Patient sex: F
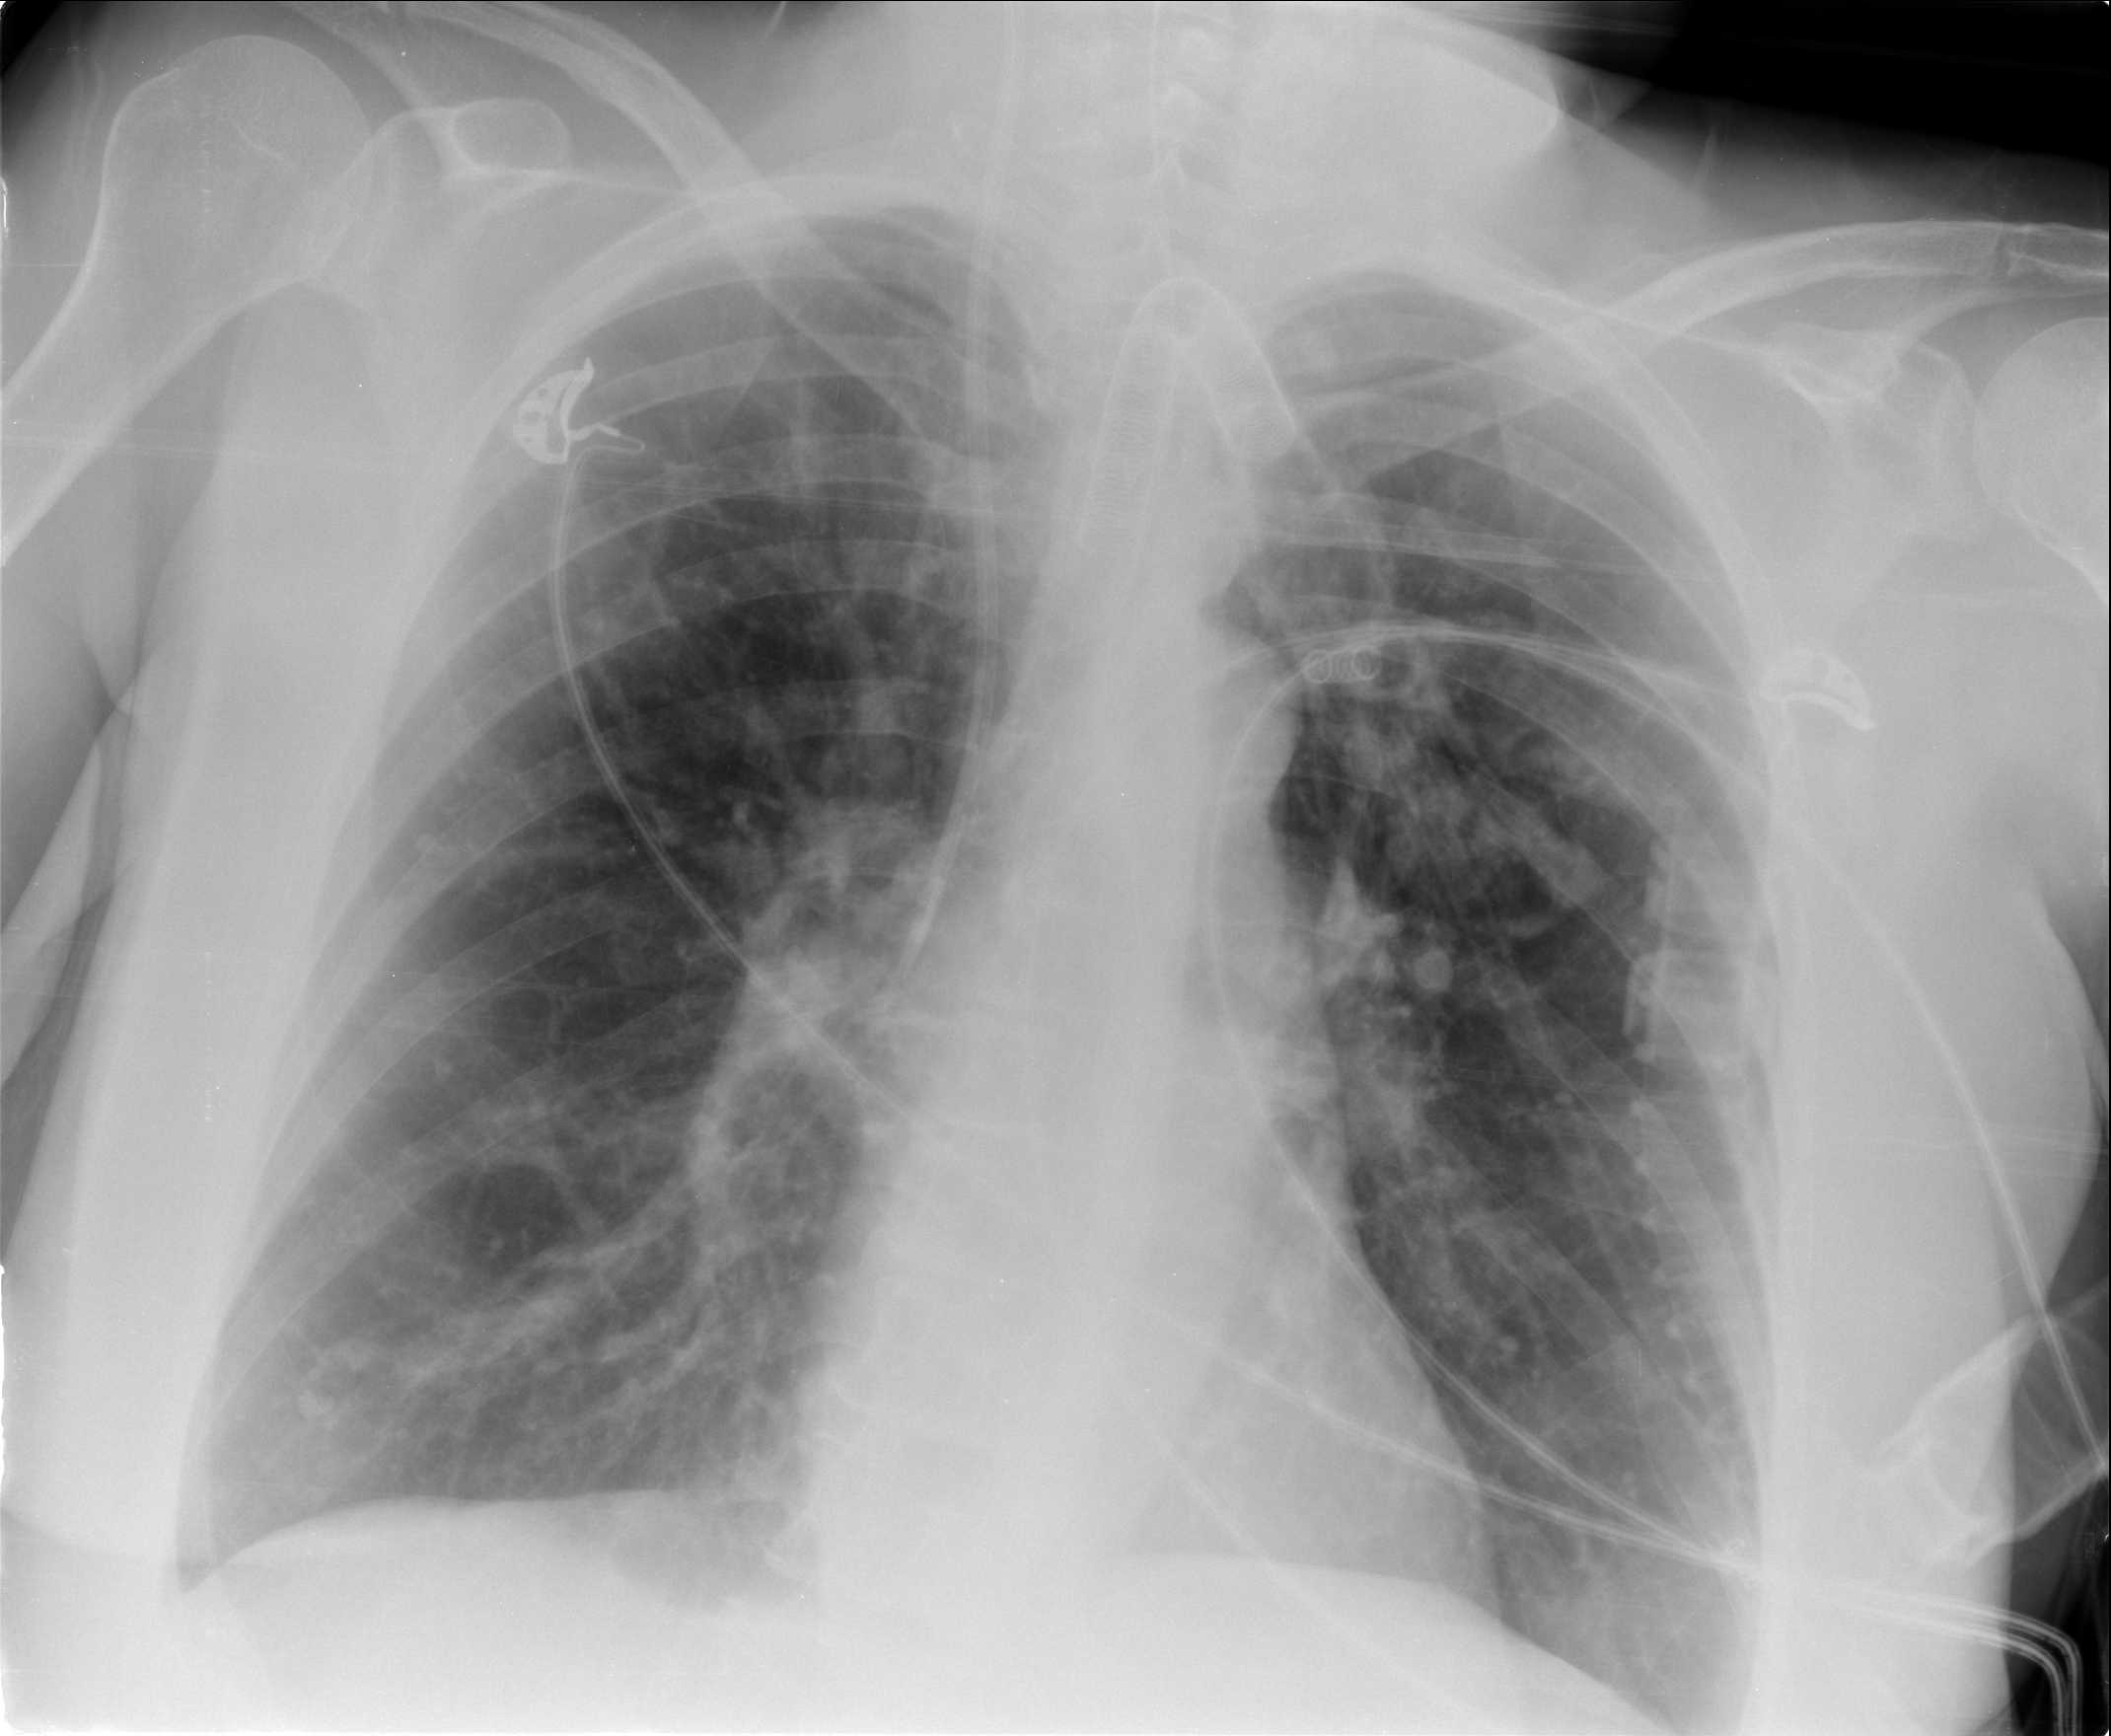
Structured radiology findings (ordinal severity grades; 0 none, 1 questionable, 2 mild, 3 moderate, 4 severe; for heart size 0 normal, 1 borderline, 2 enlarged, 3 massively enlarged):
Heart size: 0
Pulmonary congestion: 0
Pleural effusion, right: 1
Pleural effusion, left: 1
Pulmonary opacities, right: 0
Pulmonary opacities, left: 0
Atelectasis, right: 0
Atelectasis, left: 0